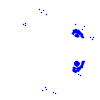
Particle: electron